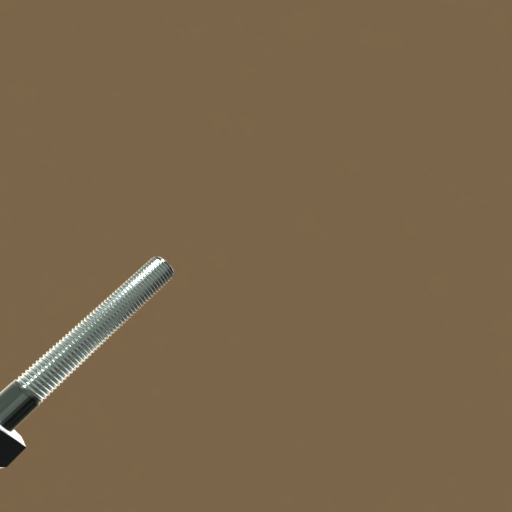
Label: bolt